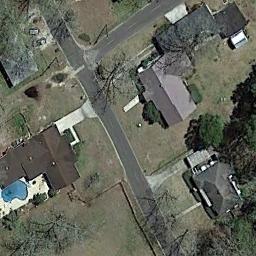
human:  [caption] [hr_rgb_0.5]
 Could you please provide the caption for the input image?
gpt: There are many buildings in medium residential area .

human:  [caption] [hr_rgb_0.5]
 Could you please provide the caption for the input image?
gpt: The medium residential area has some houses on the grass and one of the houses has a swimming pool .

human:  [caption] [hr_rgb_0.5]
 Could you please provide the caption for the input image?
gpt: There are trees of different colors next to the medium-sized houses .

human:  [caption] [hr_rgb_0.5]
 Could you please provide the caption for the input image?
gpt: The medium residential is on the grass next to the road .

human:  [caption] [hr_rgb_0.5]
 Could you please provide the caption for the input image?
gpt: There are some buildings on bare lawns on the medium residential area .